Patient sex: M
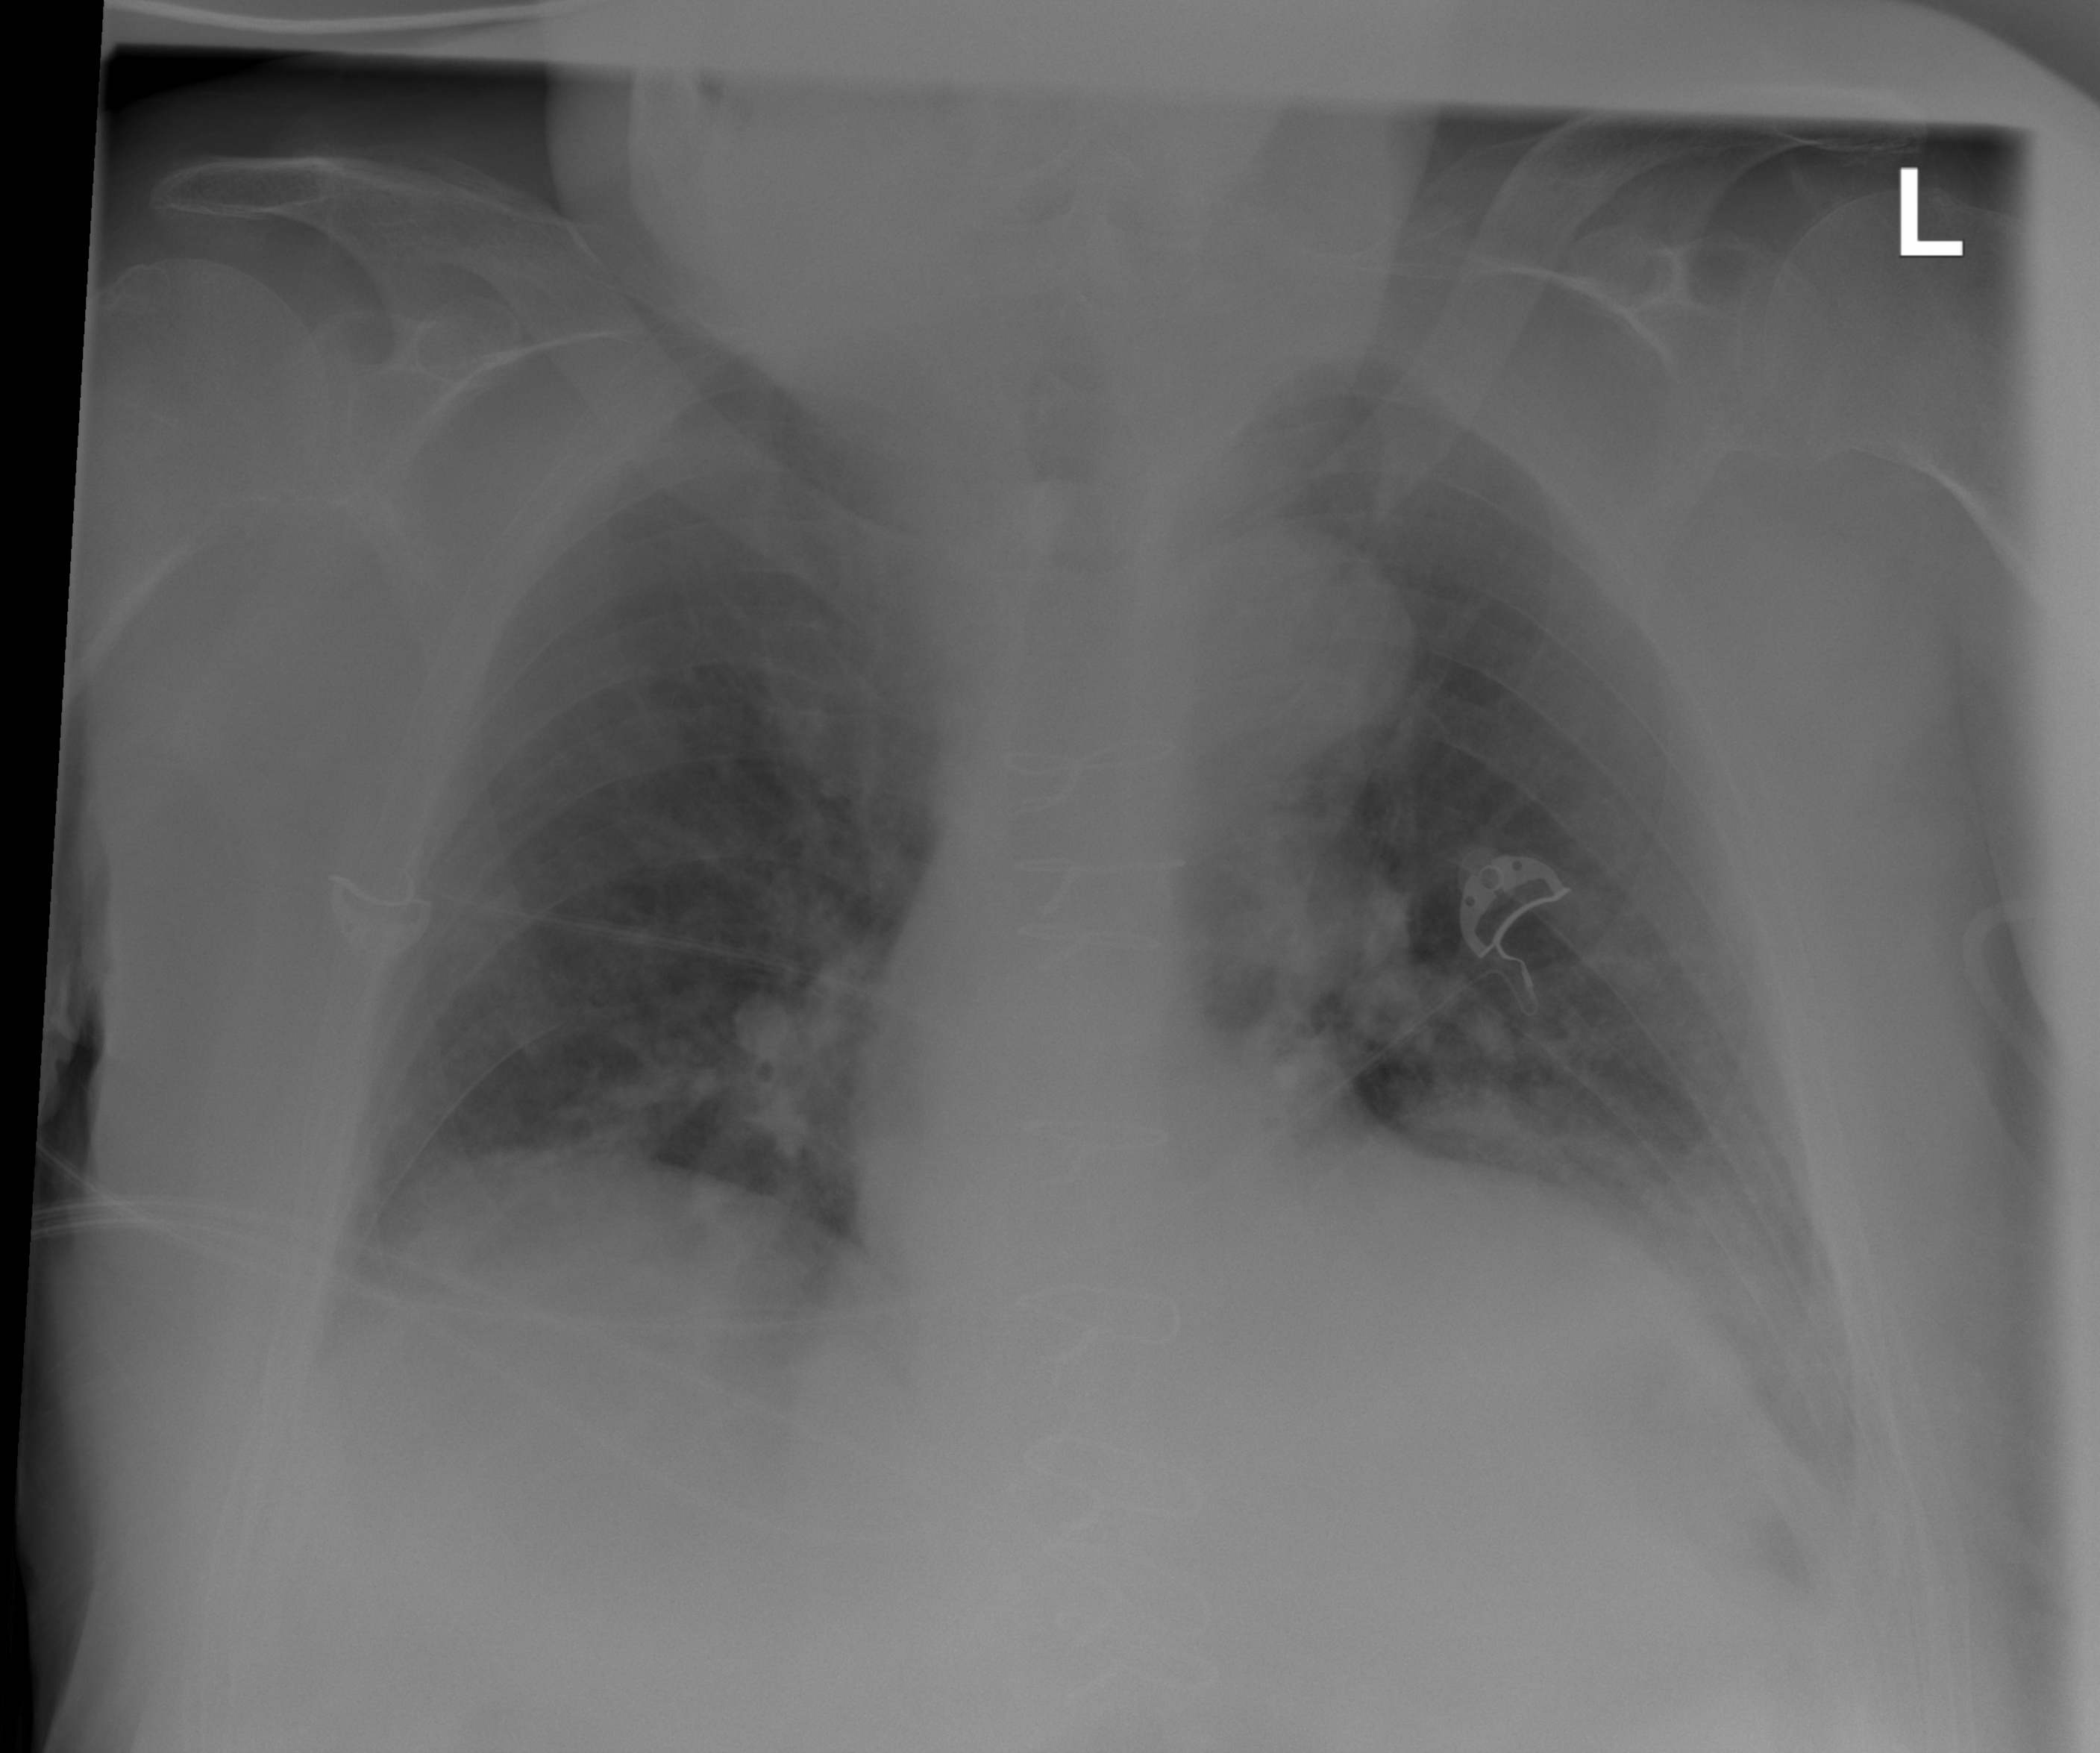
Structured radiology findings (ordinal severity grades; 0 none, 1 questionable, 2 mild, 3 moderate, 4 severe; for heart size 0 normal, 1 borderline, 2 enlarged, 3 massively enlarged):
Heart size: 2
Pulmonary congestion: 1
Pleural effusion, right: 1
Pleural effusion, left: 1
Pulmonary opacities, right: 1
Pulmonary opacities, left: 1
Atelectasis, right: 2
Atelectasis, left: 2